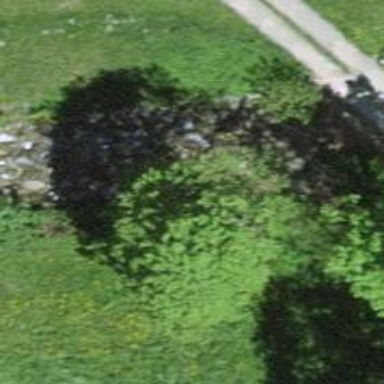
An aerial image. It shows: Culvert tunnel.